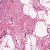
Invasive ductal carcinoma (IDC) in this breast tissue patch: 0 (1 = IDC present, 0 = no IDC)